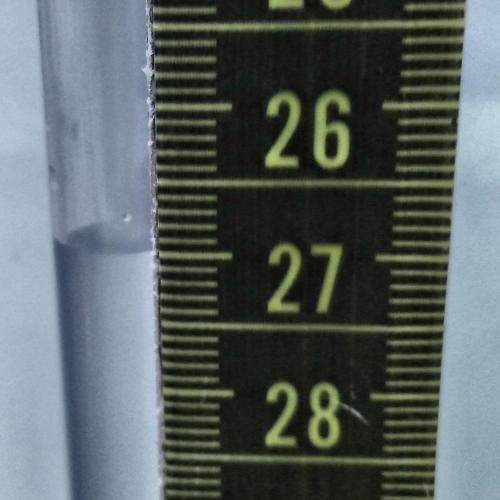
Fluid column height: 27.0 cm